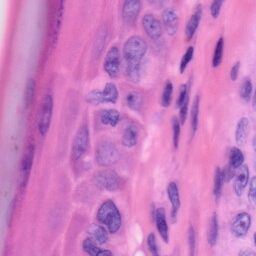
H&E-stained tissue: Skin